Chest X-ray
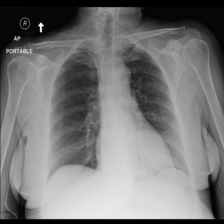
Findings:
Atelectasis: negative
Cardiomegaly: negative
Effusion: negative
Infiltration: negative
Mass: negative
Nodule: negative
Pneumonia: negative
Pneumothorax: negative
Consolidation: negative
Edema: negative
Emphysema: negative
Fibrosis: negative
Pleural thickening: negative
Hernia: negative